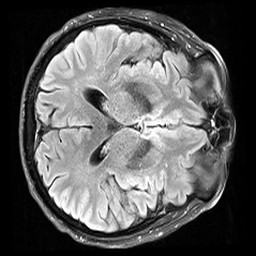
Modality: FLAIR
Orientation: axial
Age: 76
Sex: female
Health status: healthy
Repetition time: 12 s
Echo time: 0.095 s